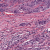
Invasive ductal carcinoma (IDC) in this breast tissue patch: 1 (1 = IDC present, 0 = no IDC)